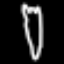
Label: fork